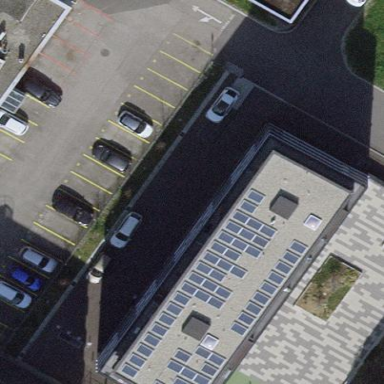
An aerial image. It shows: Solar photovoltaic panel generator placed on the roof.